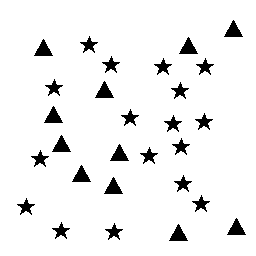
Squares: 0
Triangles: 11
Stars: 17
Total shapes: 28